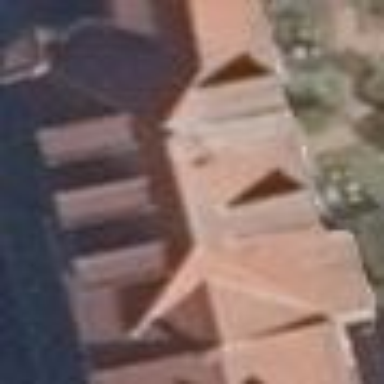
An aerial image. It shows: Hipped roof on residential building.